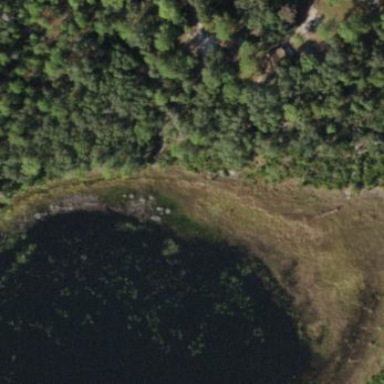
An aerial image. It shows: Marshy wetland area.